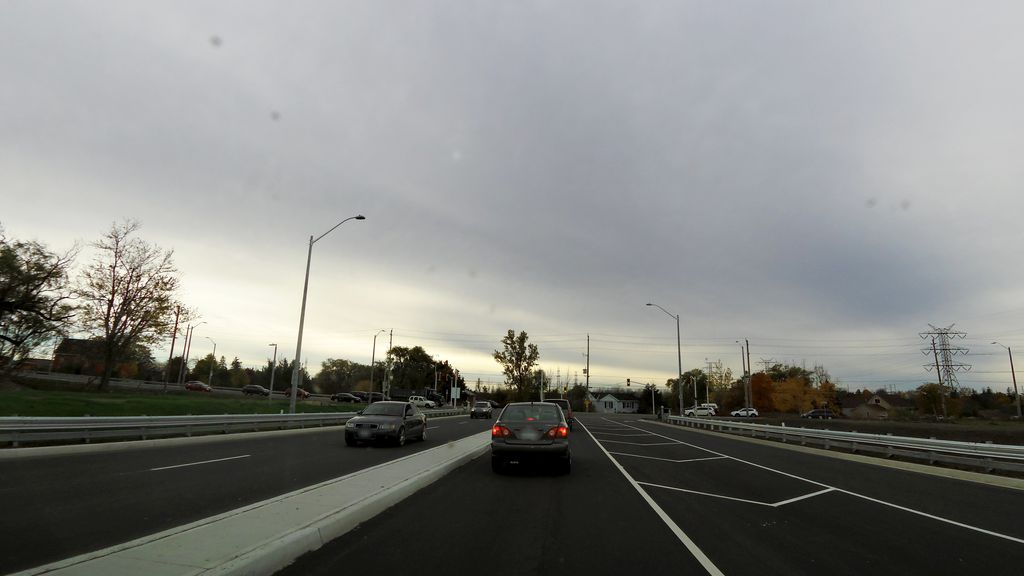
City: hamilton